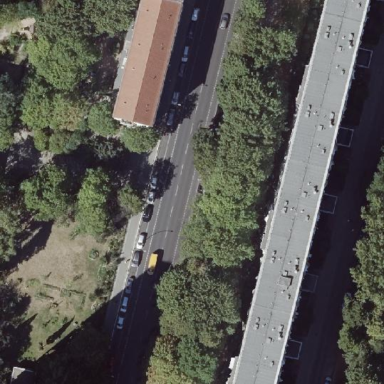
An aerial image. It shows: The building has flat roof and consists of apartments.